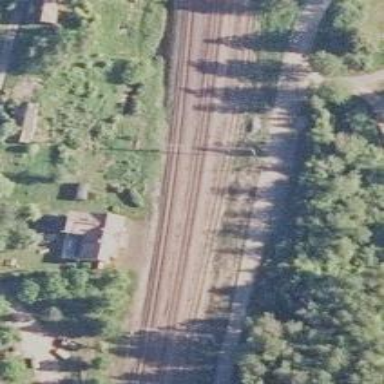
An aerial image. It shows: Railway track with electrified contact lines. This is siding track.